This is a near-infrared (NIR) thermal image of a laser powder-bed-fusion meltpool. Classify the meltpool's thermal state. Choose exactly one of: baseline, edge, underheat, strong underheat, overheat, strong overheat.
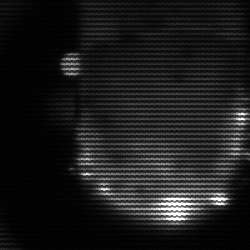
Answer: baseline